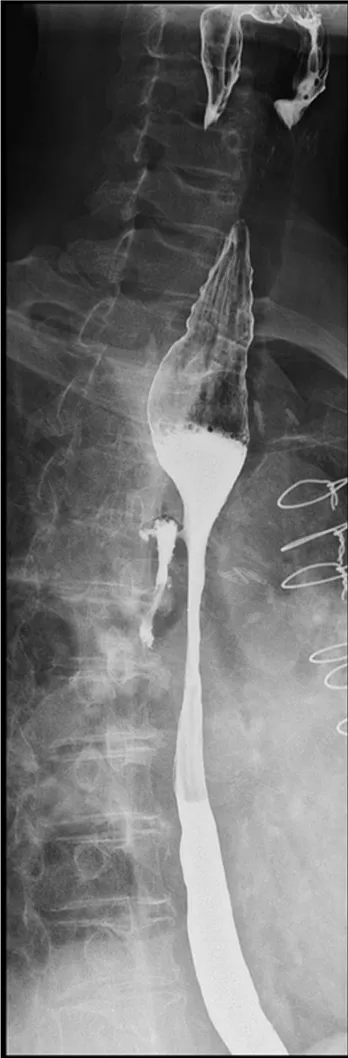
B: Gastrografin esophagography showing esophagomediastinal fistula in the upper esophagus.
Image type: radiology (x_ray)